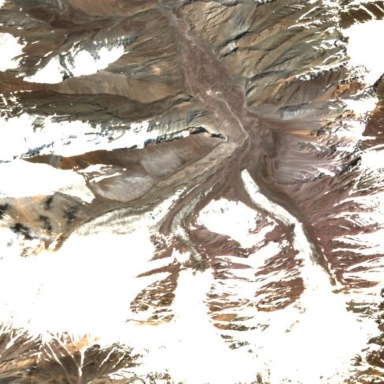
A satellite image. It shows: Majestic glacier in the distance.